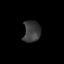
Tissue: lung
Cell type: Epithelial cells
Senescence score: 0.1809
Nuclear area (px): 359
Mean DAPI intensity: 58.591